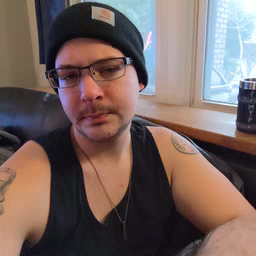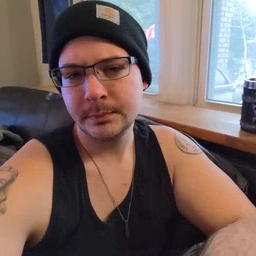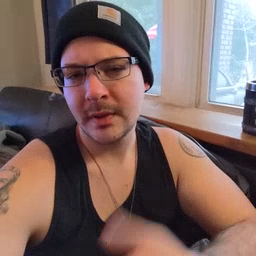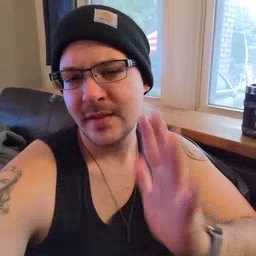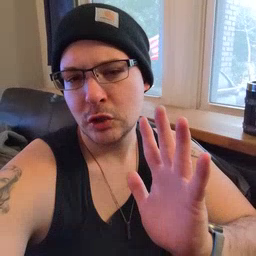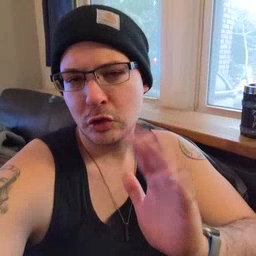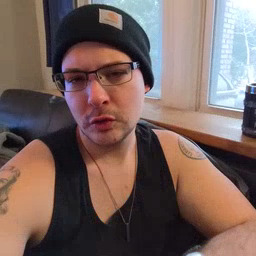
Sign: finish